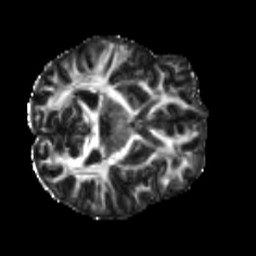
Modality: FA
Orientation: axial
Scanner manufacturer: siemens
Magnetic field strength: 3 T
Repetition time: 4 s
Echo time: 0.0594 s